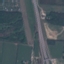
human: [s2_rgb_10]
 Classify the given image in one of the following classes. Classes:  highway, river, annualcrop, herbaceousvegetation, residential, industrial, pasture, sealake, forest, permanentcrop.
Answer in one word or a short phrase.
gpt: Highway